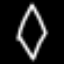
Label: diamond